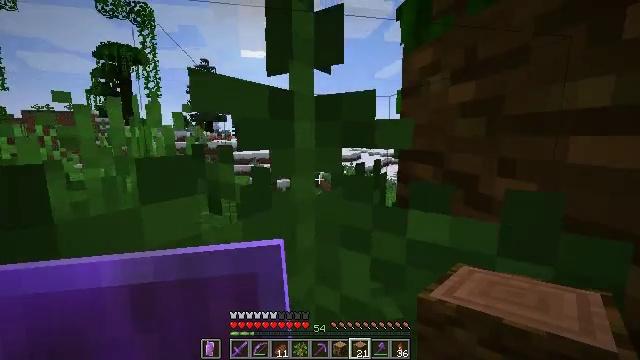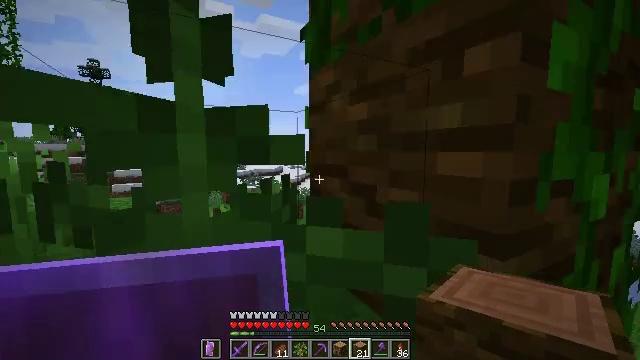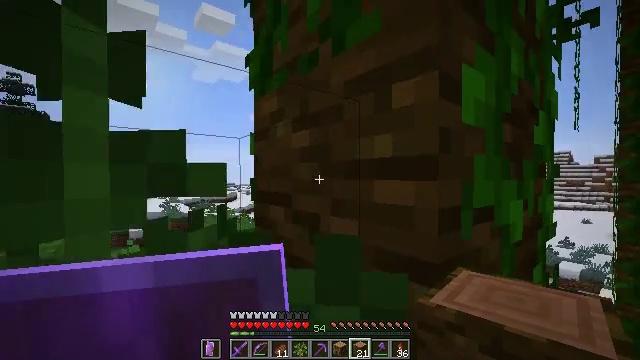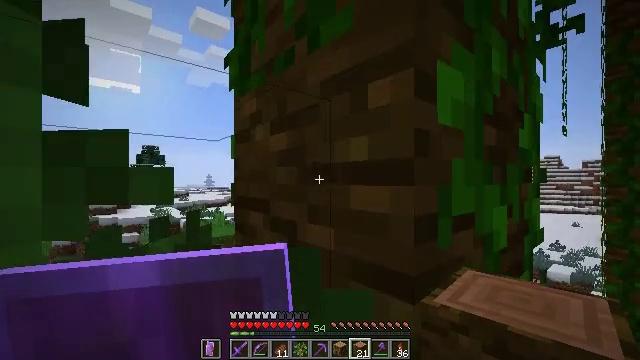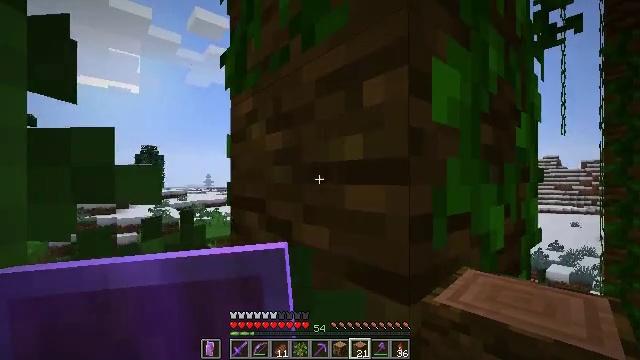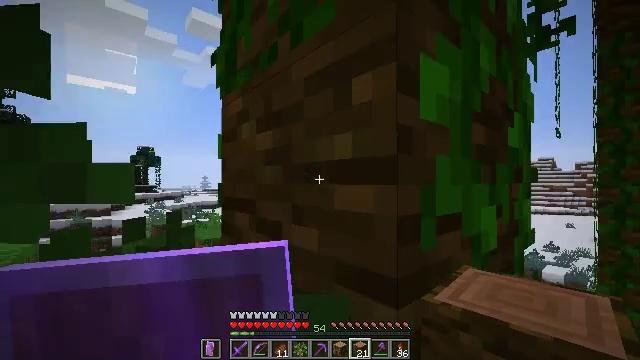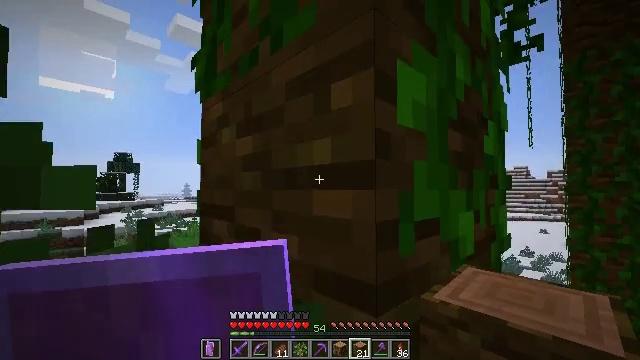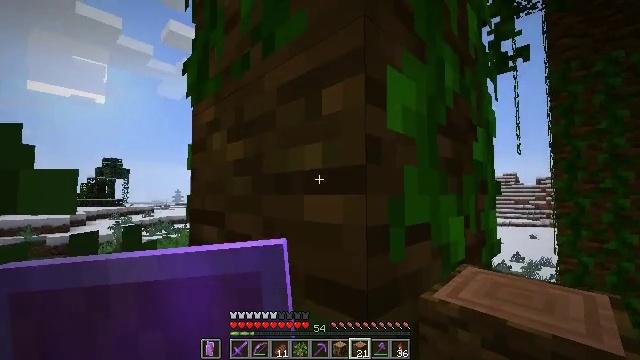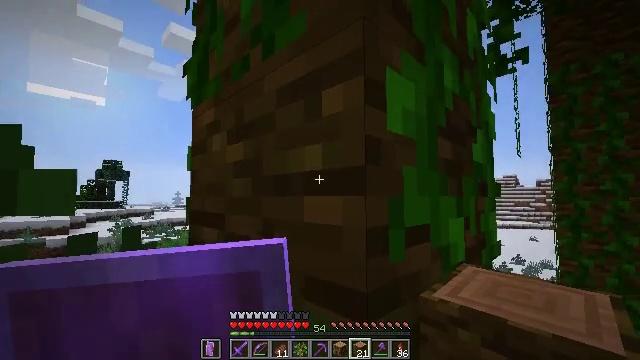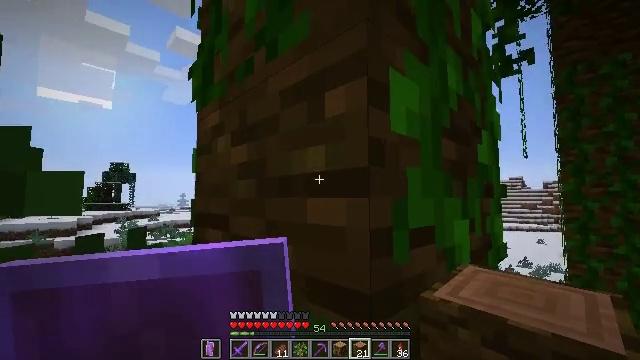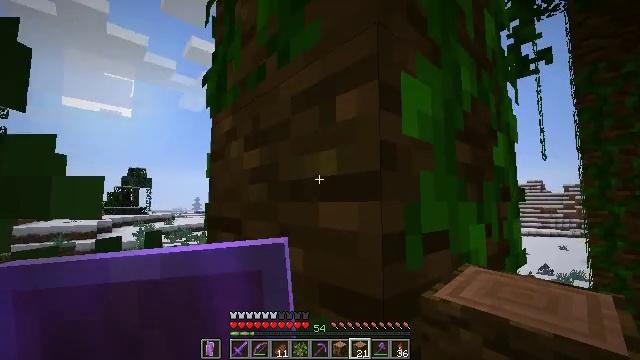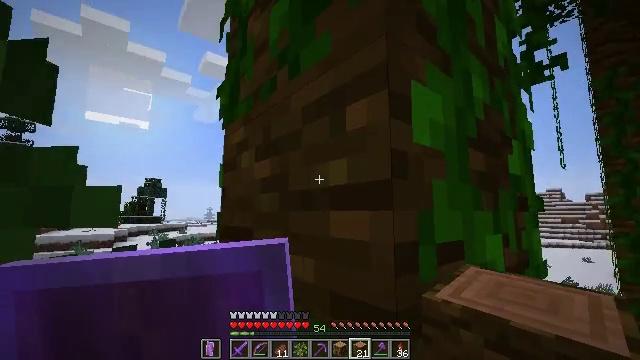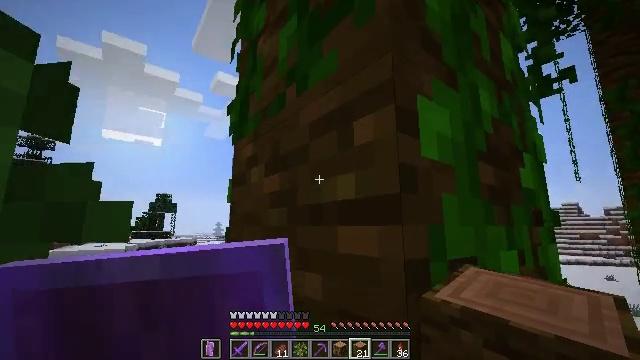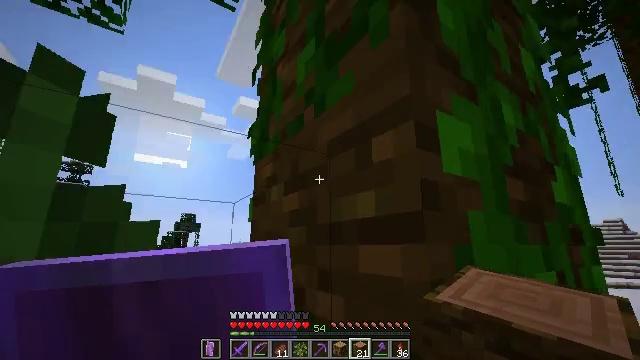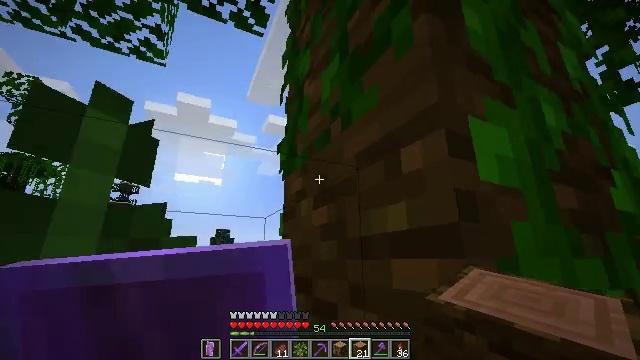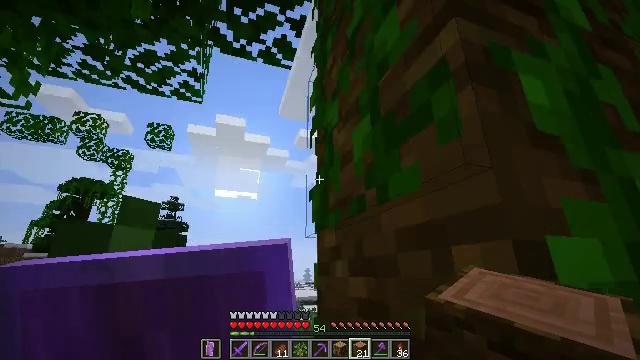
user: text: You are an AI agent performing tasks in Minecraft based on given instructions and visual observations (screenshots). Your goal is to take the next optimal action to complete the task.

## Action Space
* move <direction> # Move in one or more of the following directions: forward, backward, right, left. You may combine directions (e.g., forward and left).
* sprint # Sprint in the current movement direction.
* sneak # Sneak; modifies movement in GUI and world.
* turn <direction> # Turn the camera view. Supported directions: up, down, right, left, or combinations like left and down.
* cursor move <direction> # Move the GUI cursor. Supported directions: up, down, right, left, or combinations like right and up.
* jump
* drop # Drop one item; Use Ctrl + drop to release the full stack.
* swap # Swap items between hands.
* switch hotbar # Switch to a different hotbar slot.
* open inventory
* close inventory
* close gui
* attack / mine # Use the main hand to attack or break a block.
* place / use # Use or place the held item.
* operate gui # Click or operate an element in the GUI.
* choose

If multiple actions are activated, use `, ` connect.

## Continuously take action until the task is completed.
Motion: motion action
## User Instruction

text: Gather vines from trees or structures.
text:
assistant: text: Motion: move forward, turn right and up
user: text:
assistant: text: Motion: move forward, turn right and up
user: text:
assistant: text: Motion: turn right
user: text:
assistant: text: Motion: no_op
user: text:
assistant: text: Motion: no_op
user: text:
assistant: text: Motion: turn right and up
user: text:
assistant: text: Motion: turn right and up
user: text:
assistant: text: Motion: no_op
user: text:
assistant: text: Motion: no_op
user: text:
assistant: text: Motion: turn left
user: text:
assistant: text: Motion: turn left and up
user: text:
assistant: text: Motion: turn left and up
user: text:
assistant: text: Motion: turn left and up
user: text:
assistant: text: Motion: turn left and up
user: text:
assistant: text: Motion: turn left and up, jump
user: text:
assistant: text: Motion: move forward, jump
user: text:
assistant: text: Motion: move forward, jump
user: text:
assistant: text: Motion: move forward, turn right, jump
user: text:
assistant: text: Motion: move forward, turn right and up, jump
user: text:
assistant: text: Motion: move forward and move left, turn right and up, jump
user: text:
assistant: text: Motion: move forward and move left, turn right and up
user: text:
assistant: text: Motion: move forward and move left, turn right and up
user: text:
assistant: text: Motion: move forward and move left, turn right and up
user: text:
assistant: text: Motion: move forward and move left, turn right and up
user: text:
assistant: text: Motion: turn right and up
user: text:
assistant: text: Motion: turn right and up
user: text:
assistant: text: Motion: no_op
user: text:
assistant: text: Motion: no_op
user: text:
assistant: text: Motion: turn right and up
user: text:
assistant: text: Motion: turn right and up